Question: hi I'm reinstalling the SDK again due to it falling apart on sdk tools rev 20 upgrade. And I was wondering out of all the options which ones should I be installing. I note that <URL> Api 10 2.3.3 is the most popular. but whenit comes to installing my SDK to start coding, if I just wanted to release for this verison should I just select this option for install? I would assume that all new version would be compatible with earlier revisions, is this the case, so coding against API 10 would enable anyone from API10-latest to use the software? if this is the case isn't it worth coding against the lowest API?

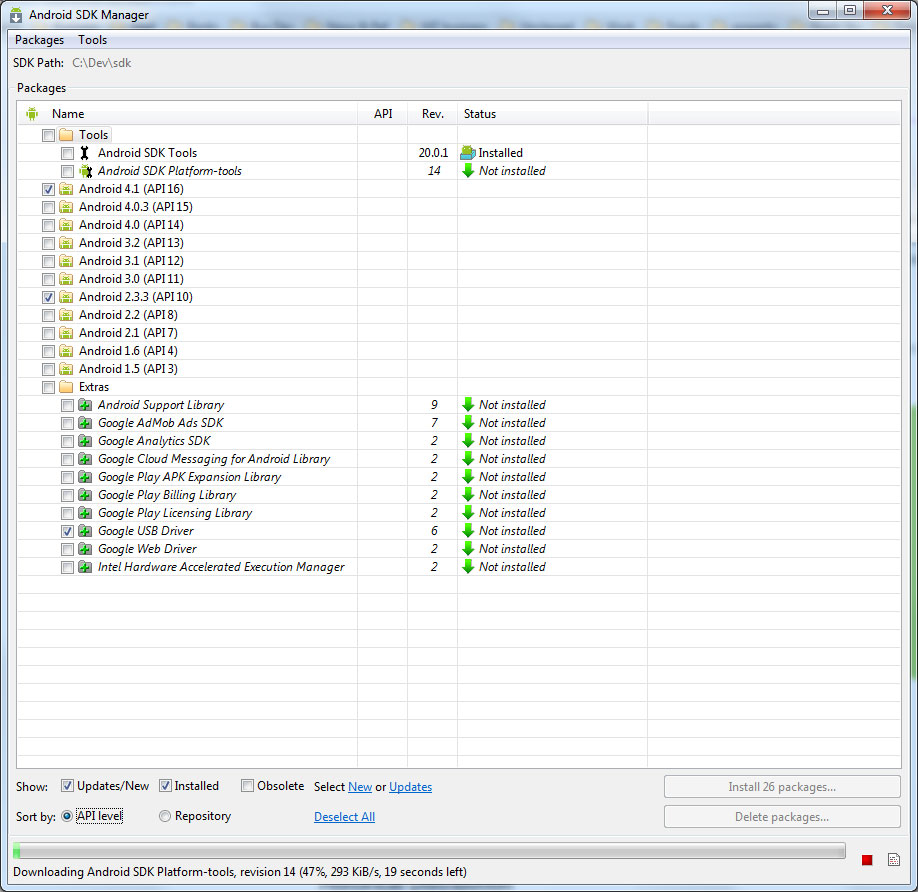
Answer: Install the same Android version as you have on your own mobile device.